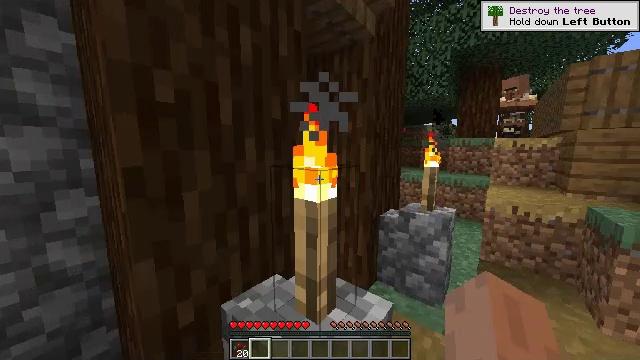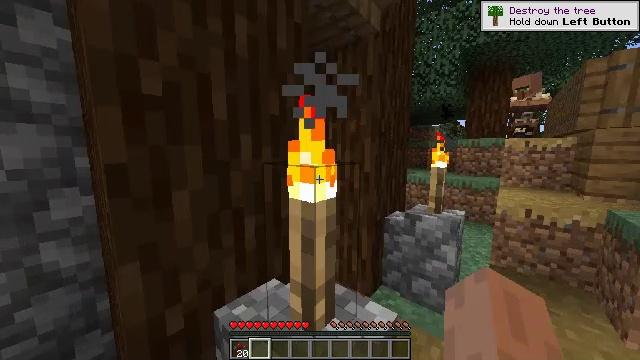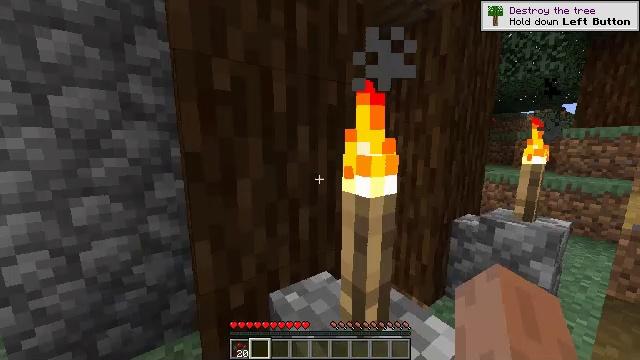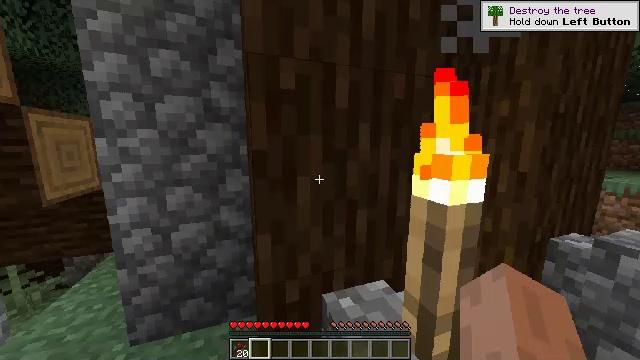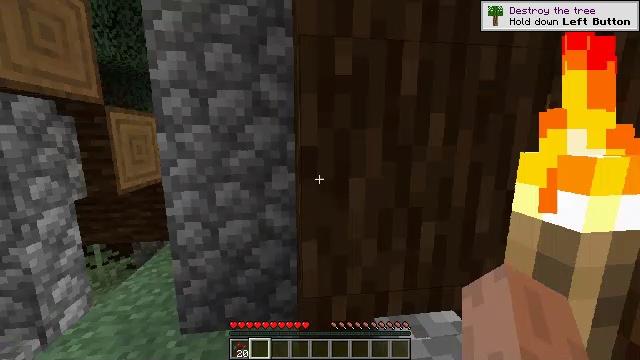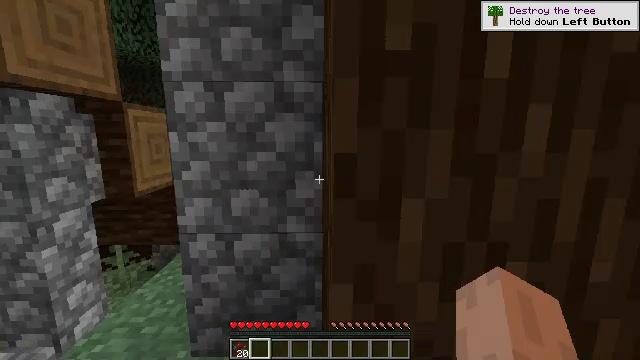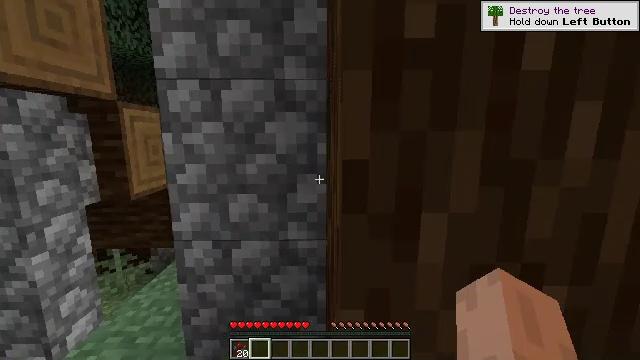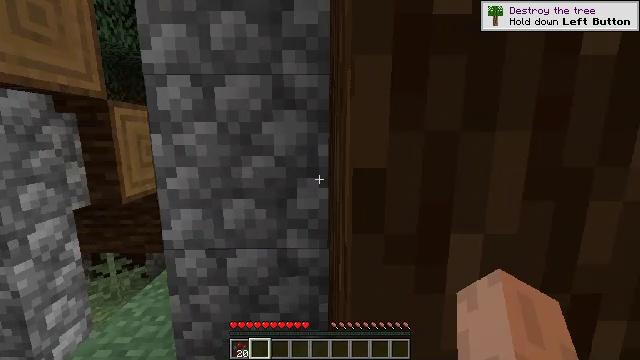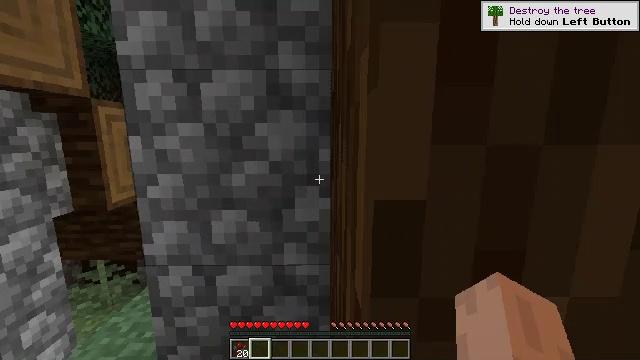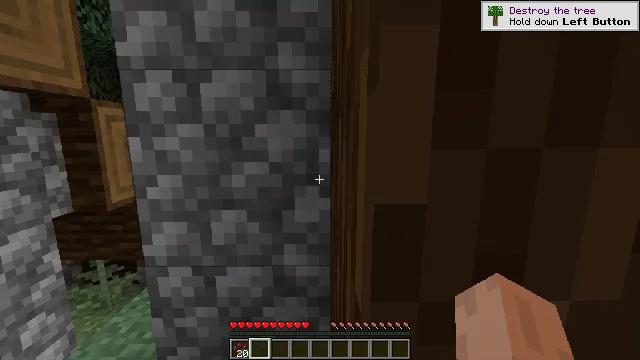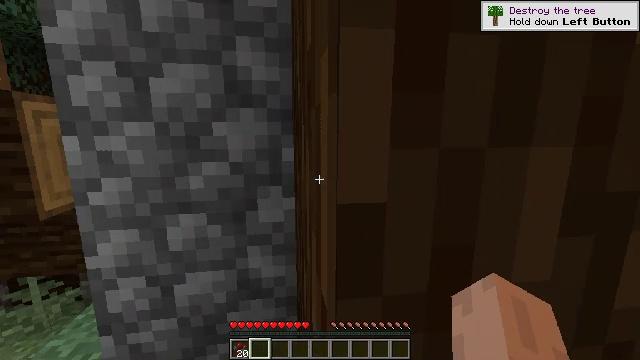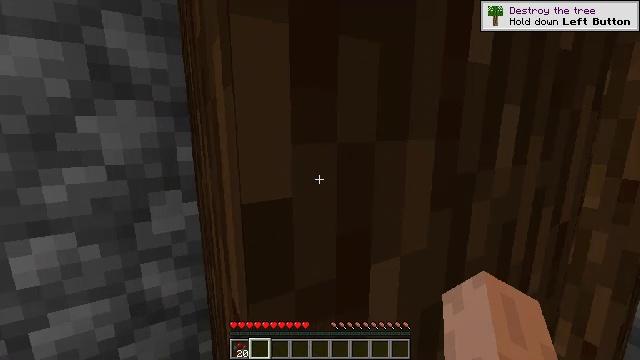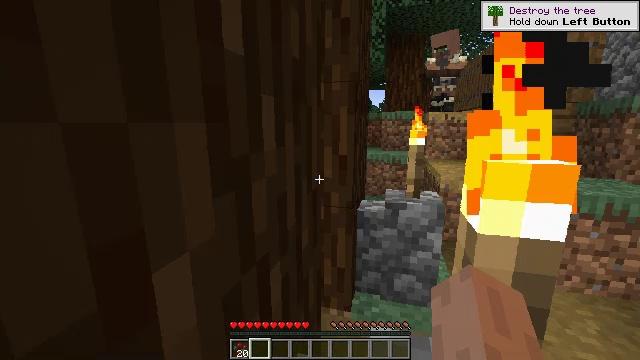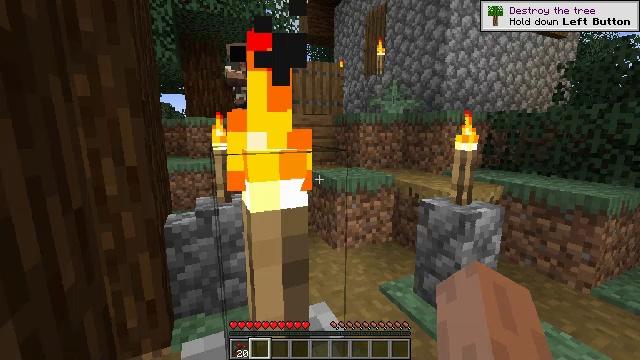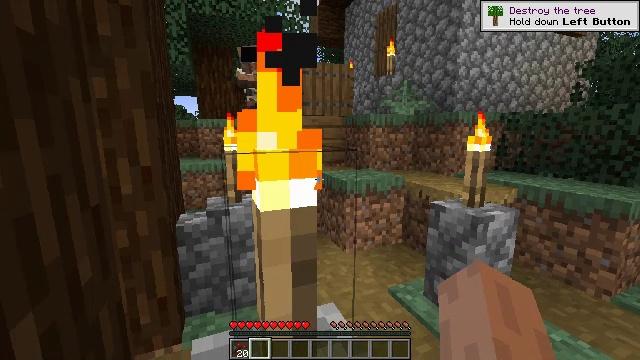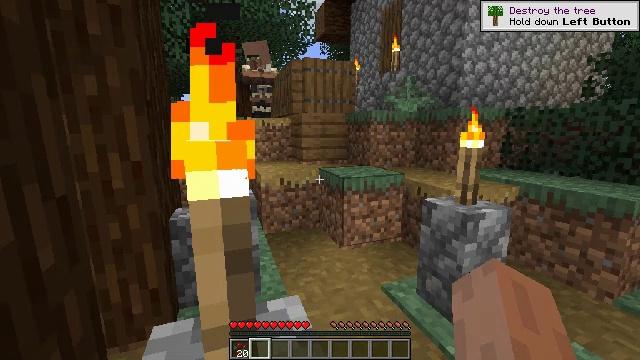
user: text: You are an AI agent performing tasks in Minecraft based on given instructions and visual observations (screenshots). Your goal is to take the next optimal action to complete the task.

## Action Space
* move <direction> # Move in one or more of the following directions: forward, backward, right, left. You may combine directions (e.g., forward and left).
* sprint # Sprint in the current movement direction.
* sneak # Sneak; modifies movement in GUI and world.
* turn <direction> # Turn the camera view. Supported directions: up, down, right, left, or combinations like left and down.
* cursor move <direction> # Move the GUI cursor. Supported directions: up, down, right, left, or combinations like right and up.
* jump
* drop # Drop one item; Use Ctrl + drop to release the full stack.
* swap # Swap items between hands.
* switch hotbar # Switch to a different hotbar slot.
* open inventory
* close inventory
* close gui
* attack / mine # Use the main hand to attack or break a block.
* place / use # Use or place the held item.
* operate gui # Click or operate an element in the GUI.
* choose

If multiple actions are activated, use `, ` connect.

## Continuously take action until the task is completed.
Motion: motion action
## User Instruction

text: Break the blue bed to move it.
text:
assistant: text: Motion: move forward and move right, turn left
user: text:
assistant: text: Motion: move forward and move right, turn left and down
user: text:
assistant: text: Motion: move forward and move right, turn left
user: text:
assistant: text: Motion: move forward and move right, turn left
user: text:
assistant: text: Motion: move forward and move right, turn left
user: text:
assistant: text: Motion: move forward, use / place
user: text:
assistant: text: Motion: move forward, use / place
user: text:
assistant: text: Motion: move forward, use / place
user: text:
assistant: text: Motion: move forward
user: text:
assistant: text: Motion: move forward, turn right
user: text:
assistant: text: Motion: move forward and move right, turn right
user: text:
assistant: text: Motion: move forward and move right, turn right
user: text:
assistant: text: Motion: move right, turn right and up
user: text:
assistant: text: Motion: move right, turn left
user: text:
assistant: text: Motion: move right, turn left
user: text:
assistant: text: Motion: move right, turn left
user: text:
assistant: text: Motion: move right, turn left
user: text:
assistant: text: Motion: move forward and move right, turn left
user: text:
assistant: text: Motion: move forward and move right, turn left
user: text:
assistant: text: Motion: move forward and move right, turn left
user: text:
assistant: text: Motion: move forward and move right, turn left and up
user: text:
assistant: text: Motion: move forward and move right, turn left and up
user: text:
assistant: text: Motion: move forward and move right, turn left
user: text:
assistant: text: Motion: move forward
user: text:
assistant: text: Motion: move forward, turn left
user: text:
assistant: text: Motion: move forward
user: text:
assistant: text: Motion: move forward
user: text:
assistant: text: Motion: move forward
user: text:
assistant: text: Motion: move forward and move right, turn right
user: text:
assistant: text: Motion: move forward and move right, turn right